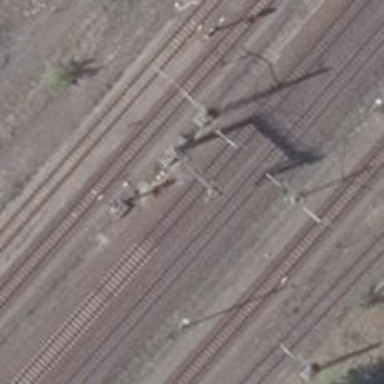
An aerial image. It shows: Railway signal.